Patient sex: M
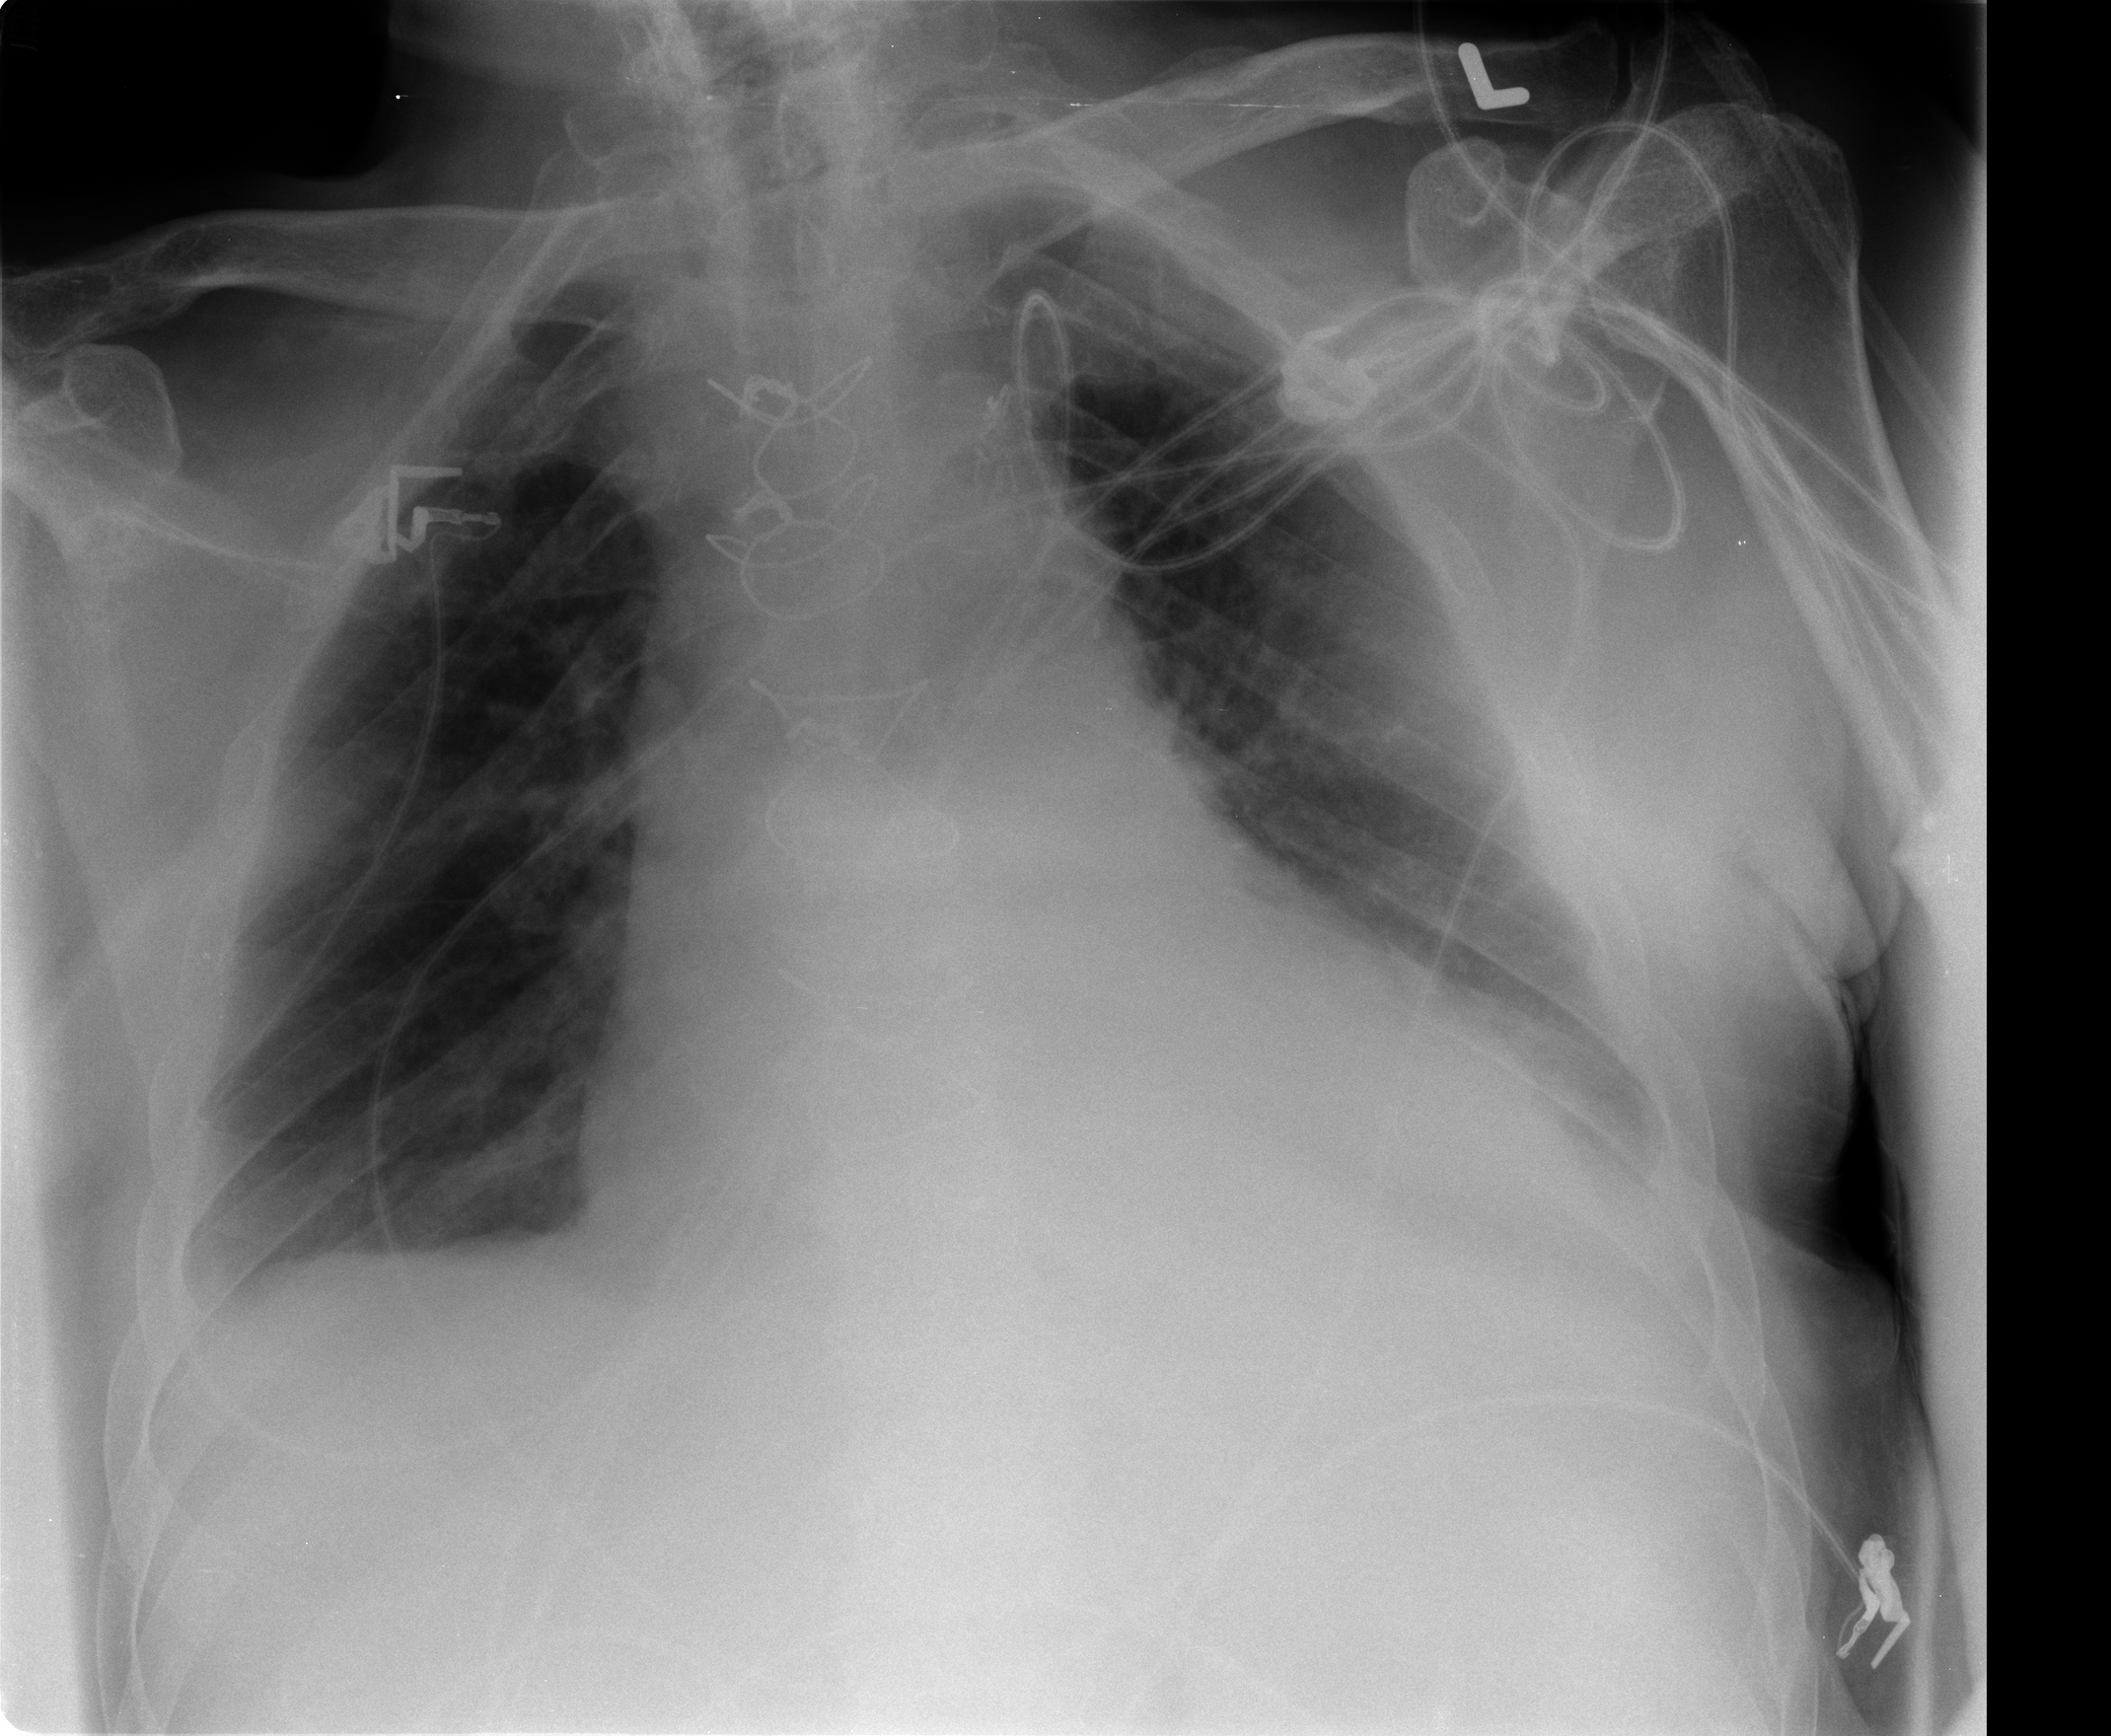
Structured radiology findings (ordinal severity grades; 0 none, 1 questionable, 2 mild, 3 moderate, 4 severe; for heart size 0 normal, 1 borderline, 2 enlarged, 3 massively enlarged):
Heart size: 2
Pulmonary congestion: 0
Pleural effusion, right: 0
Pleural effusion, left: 1
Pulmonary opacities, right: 0
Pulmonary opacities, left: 0
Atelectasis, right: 2
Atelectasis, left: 2